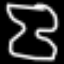
Label: hourglass